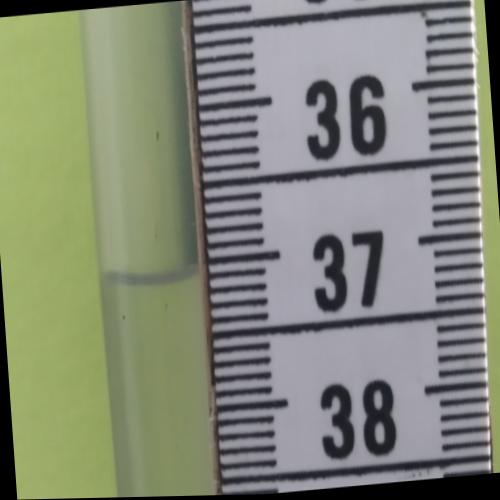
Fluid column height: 37.1 cm